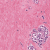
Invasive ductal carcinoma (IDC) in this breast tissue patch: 0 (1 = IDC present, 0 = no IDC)